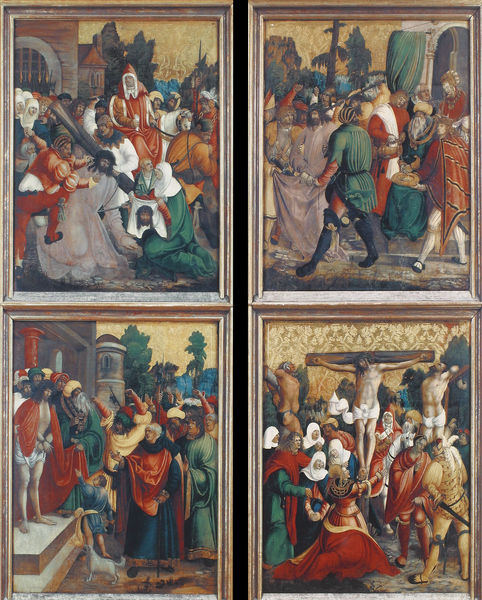
Titel: Hochaltar der Wallfahrts- und Filialkirche zum Kostbaren Blut Christi in Pulkau
Standort: Pulkau, Wallfahrts- und Filialkirche zum Kostbaren Blut Chrtisti (EU - AUT - Niederösterreich)
Schlagwörter: umhang, grün, menschen, bunt, fenster, gebäude, arme, trauer, kirche, pferd, krug, bilder, könig, kreuz, schwert, altar, christus, kreuzigung, veronika, schweisstuch, kreuzweg, quartett